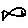
Label: fish